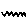
Label: zigzag